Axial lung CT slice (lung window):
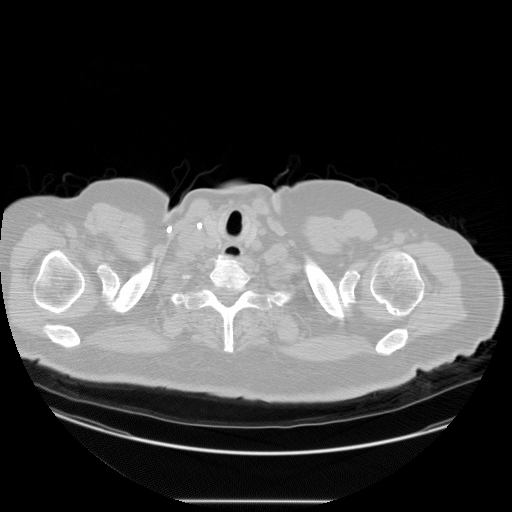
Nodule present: no